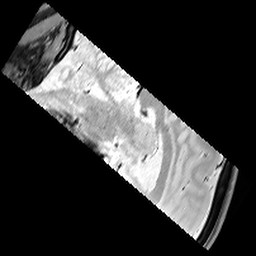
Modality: T1w
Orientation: sagittal
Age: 29
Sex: male
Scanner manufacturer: siemens
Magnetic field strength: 3 T
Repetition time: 6.5 s
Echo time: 0.016 s